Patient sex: M
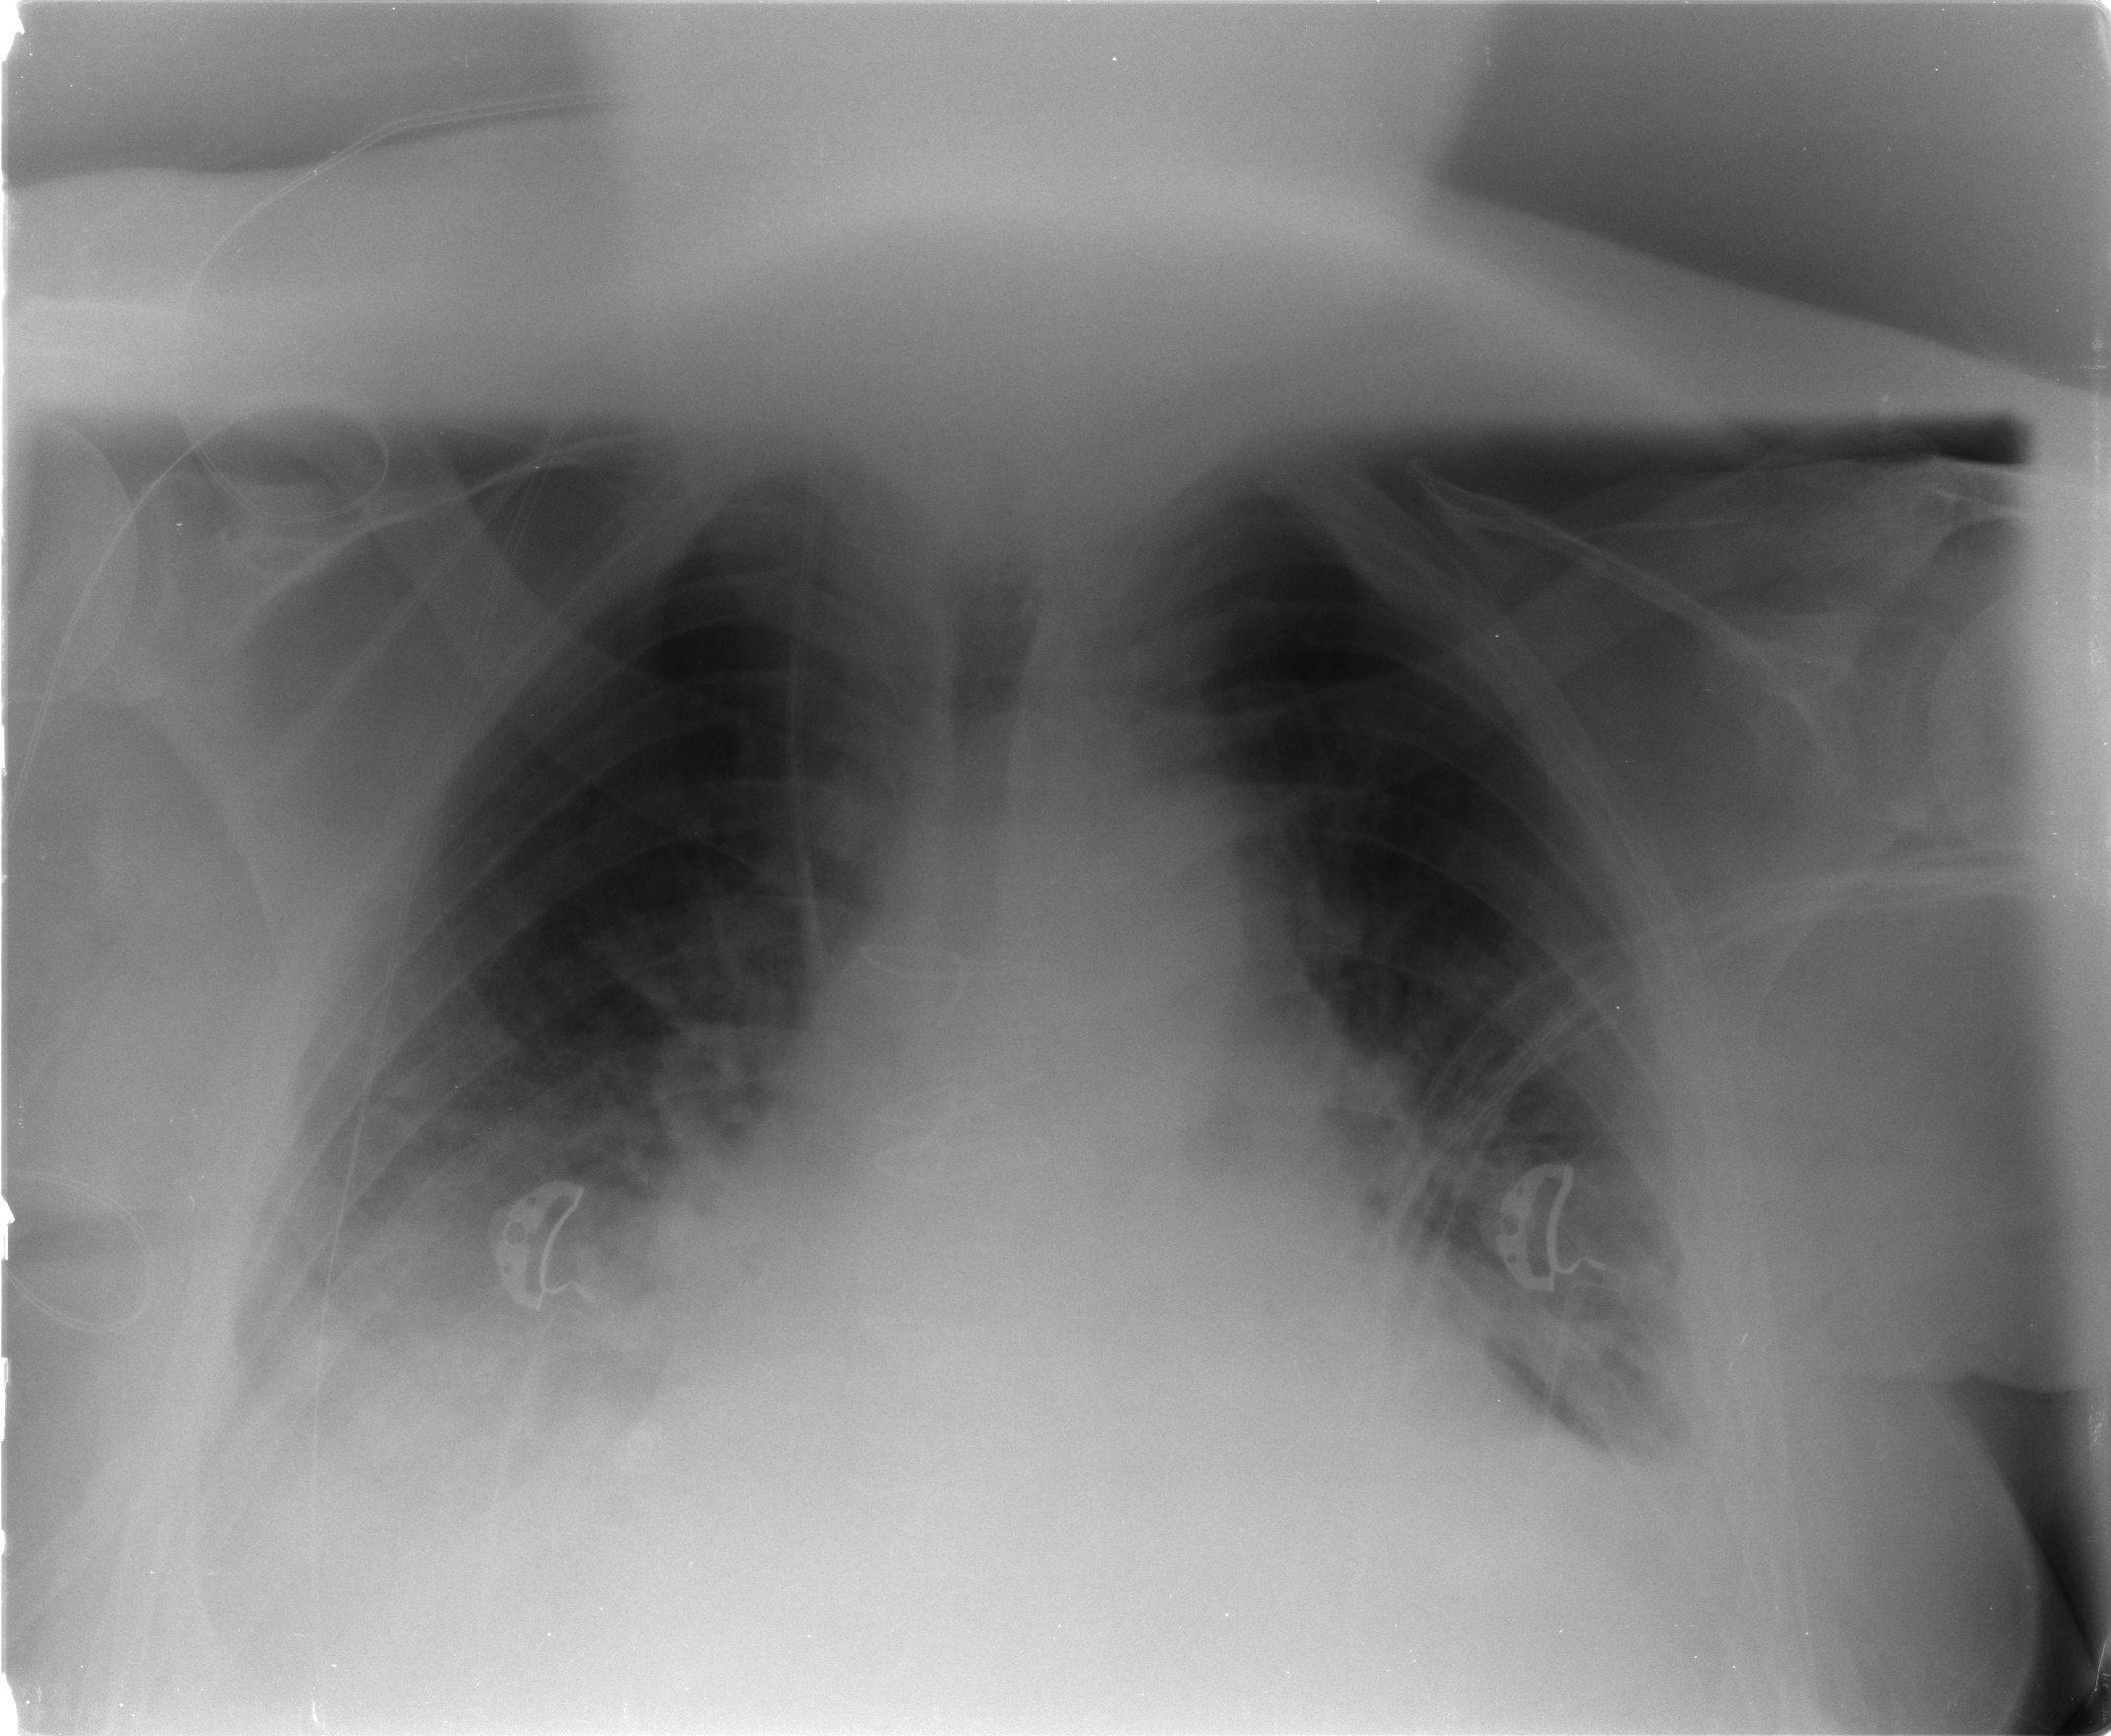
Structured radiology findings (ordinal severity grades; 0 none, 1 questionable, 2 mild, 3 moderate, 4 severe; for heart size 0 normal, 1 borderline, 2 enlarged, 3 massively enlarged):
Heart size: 2
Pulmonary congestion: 2
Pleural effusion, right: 2
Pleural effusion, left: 2
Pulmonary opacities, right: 3
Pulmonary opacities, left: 1
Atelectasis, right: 2
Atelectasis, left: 2